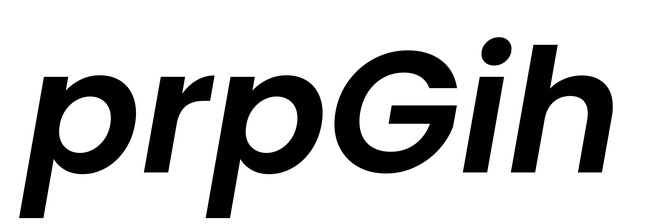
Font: Poppins-SemiBoldItalic